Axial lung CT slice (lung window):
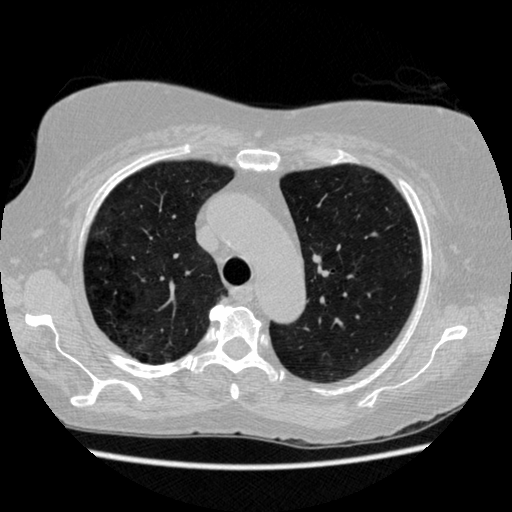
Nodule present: yes
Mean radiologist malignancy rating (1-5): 3.5